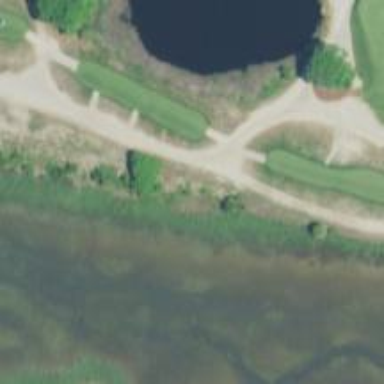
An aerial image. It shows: Path used for both walking and golf.